Question: If i have an ImageView that fills the screen.
The ImageView background is set to green color.
I place a bitmap in the ImageView, keeping bitmap proportions.
A portrait photo in this layout will show green on both left and right side
(Phone orientation= portrait).
Now, How do i get the left side x/y position of the edge when the green ends and bitmap begins.
The background for this endeavor project is that i want to write text on the image and save the image back to a new image with the text. The problem is..
Since I scale the image inSampleSize = 4; and the ImageView shrinking it even more, saving this new picture will give a small small approx 250x350 image.
What i want is to use the x/y positions and transfer the written text to the original inSampleSize = 4 image or to the sdcard 1500x3000 image
I know and read other questions about this that i have to "Do the math calculations" myself
I just need this small answer.
I forgot i can take a screenshot to clarify.
this is what it look like: (I get a new pen on pressing the button "pen" each pen hold its own unique text and position on the screen

Here is the imageview
'''
import java.util.HashMap;
import java.util.UUID;
import android.app.Activity;
import android.content.Context;
import android.graphics.Bitmap;
import android.graphics.BitmapFactory;
import android.graphics.Canvas;
import android.graphics.Color;
import android.graphics.Paint;
import android.graphics.Point;
import android.graphics.Rect;
import android.graphics.Typeface;
import android.graphics.drawable.BitmapDrawable;
import android.graphics.drawable.Drawable;
import android.os.Environment;
import android.util.AttributeSet;
import android.view.Display;
import android.view.MotionEvent;
import android.widget.EditText;
import android.widget.ImageView;
public class DrawView2 extends ImageView {
private HashMap<String, ColorBall2> HashBall ;
private String balID = ""; // variable to know what ball is being dragged
public final String PTPPSERVICE_DERECTORY = "/PTPPservice/";
private Bitmap bitmap;
private EditText ed;
private Paint paint = new Paint();
private Paint paint2 = new Paint();
private Paint pTouch = new Paint();
private EditText addtext;
private Context ctx;
private String imagePath;
private boolean removeBall = false;
int viewWidth = 0;
int viewHeight = 0;
double bitmapHight =0;
double bitmapWidth =0;
double ratio =0;
double startX = 0;
double endX= 0;
double startY= 0;
double endY = 0;
public DrawView2(Context context, AttributeSet atts,String image1) {
super(context, atts);
this.ctx = context;
this.imagePath = image1;
setFocusable(true);
paint.setStyle(Paint.Style.FILL_AND_STROKE);
paint.setColor(Color.BLACK);
paint.setTypeface(Typeface.DEFAULT_BOLD);
paint2.setStyle(Paint.Style.FILL_AND_STROKE);
paint2.setColor(Color.RED);
addtext = (EditText) ((Activity) ctx).findViewById(R.id.edittextaddtext);
String filePath = Environment.getExternalStorageDirectory().toString() + imagePath;
BitmapFactory.Options options = new BitmapFactory.Options();
options.inSampleSize = 4;
bitmap = BitmapFactory.decodeFile(filePath,options);
// SAVE RATIO
int x = bitmap.getWidth();
int y = bitmap.getHeight();
if(y>x)
ratio = ((double)y)/x;
if(x>y)
ratio = ((double)x)/y;
if(y==x)
ratio = 1;
Drawable bit = new BitmapDrawable(bitmap);
setImageDrawable(bit);
}
public double getRatio() {
return ratio;
}
public HashMap<String, ColorBall2> getHashBall() {
return HashBall;
}
// RETURN THE ON SCREEN RESIZED BITMAP
public double getOnScreenBitmapHight(){
return bitmapHight;
}
public double getOnScreenBitmapWidth(){
return bitmapWidth;
}
// BITMAP SIZE
public int getBitmapHight(){
return bitmap.getHeight();
}
public int getBitmapWidth(){
return bitmap.getWidth();
}
// GET IMAGEVIEW HIGHT WIDTH
public int getViewWidth() {
return viewWidth;
}
public int getViewHeight() {
return viewHeight;
}
// START END X Y
public double getStartX() {
return startX;
}
public double getEndX() {
return endX;
}
public double getStartY() {
return startY;
}
public double getEndY() {
return endY;
}
// SET BALL TEXT
public void addTextToBall(String text) {
if(balID != "")
HashBall.get(balID).setText(text);
}
// PATH
public String getImagePath() {
return imagePath;
}
// THE ORIGINAL INSAMPELSIZE=4 BITMAP
public Bitmap getBitmap() {
return bitmap;
}
// STOP DRAWAING THE BALL
public void removeBall(boolean value) {
removeBall = value;
}
// THE RECT THAT RETURN WRONG VALUE
public Rect getRect(){
Rect r = getDrawable().copyBounds();
int drawLeft = r.left;
int drawTop = r.top;
int drawRight = r.right;
int drawBottom = r.bottom;
return r;
}
@Override
protected void onSizeChanged(int xNew, int yNew, int xOld, int yOld){
super.onSizeChanged(xNew, yNew, xOld, yOld);
viewWidth = xNew;
viewHeight = yNew;
}
public void addBall(){
// HERE I TRY TO CALCULATE THE BOUNDS LEFT,RIGHT,TOP AND BOTTOM EDGE OF THE BITMAP
//NOT GOING THAT GOOD
if(HashBall == null)
HashBall = new HashMap<String,ColorBall2>();
//X
double drawAbleWidth = viewWidth/ratio;
startX = (viewWidth-drawAbleWidth)/2;
double drawAbleHight = viewHeight/ratio;
startY = drawAbleHight/2;
int ballY = (viewHeight/2);
int ballX = (viewWidth/2);
Point point1 = new Point();
point1.x = (int) ballX;
point1.y = (int) ballY;
String uuId = UUID.randomUUID().toString();
HashBall.put(uuId,(new ColorBall2(ctx,R.drawable.pen1, point1,uuId)));
}
@Override
protected void onDraw(Canvas canvas) {
super.onDraw(canvas);
//canvas.drawCircle(10,10,10,null);
if(!removeBall && HashBall != null){
for (String key : HashBall.keySet()) {
//System.out.println("Key: " + key + ", Value: " + map.get(key));
if(addtext!=null)
//canvas.drawCircle(HashBall.get(key).getX(), HashBall.get(key).getY(), 10, paint2);
canvas.drawBitmap(HashBall.get(key).getBitmap(), HashBall.get(key).getX()-10, HashBall.get(key).getY()-80, null);
canvas.drawText (HashBall.get(key).getText() + " X="+HashBall.get(key).getX() + " Y="+HashBall.get(key).getY()
, HashBall.get(key).getX(), HashBall.get(key).getY(), paint);
}
}
}
// events when touching the screen
@Override
public boolean onTouchEvent(MotionEvent event) {
int eventaction = event.getAction();
int X = (int)event.getX();
int Y = (int)event.getY();
switch (eventaction )
{
case MotionEvent.ACTION_DOWN: // touch down so check if the finger is on a ball
balID = "";
for (String key : HashBall.keySet()) {
// check if inside the bounds of the ball (circle)
// get the center for the ball
int centerX = HashBall.get(key).getX() + 15;
int centerY = HashBall.get(key).getY() + 15;
// calculate the radius from the touch to the center of the ball
double radCircle = Math.sqrt( (((centerX-X)*(centerX-X)) + (centerY-Y)*(centerY-Y)));
// if the radius is smaller then 23 (radius of a ball is 22), then it must be on the ball
if (radCircle < 33){
balID = HashBall.get(key).getID();
addtext.setText(HashBall.get(key).getText());
break;
}
}
break;
case MotionEvent.ACTION_MOVE: // touch drag with the ball
// move the balls the same as the finger
if (balID != "") {
HashBall.get(balID).setX(X-25);
HashBall.get(balID).setY(Y-25);
}
break;
case MotionEvent.ACTION_UP:
// touch drop - just do things here after dropping
break;
}
// redraw the canvas
invalidate();
return true;
}
}
'''
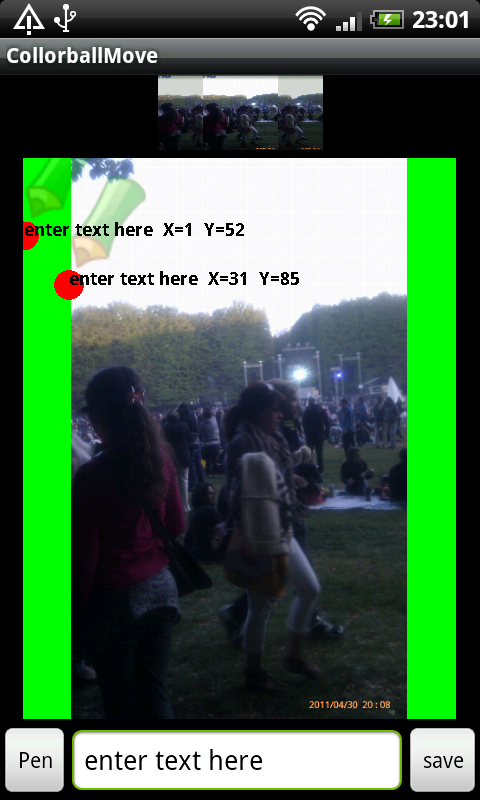
Answer: If you know the ratios you can just derive the width of the margin that will be placed to the side of the image.
'''
// These holds the ratios for the ImageView and the bitmap
double bitmapRatio = ((double)bitmap.getWidth())/bitmap.getHeight()
double imageViewRatio = ((double)imageView.getWidth())/imageView.getHeight()
'''
Now, if the bitmapRatio is larger than the imageViewRatio, you know that this means that the bitmap is wider than the imageview if they have an equal height. In other words, you'll have blanks on the top & bottom.
Conversely, if bitmapRatio is smaller than imageViewRatio then you'll have blanks to the left and right. From this you can get one of the co-ordinates pretty trivially as it'll be 0!
'''
if(bitmapRatio > imageViewRatio)
{
drawLeft = 0;
}
else
{
drawTop = 0;
}
'''
To get the other co-ordinate, think about the second case where you have space left & right. Here the heights of the the bitmap and imageView are equal and thus the ratio between the widths is equal to ratio between the ratios. You can use this to figure out width of the bitmap as you know the width of the imageView. Similarly you can figure out the heights if the width are equal, except that you have to use the inverse of the ratio between the ratios as the width is inversely proportional the the ratio:
'''
if(bitmapRatio > imageViewRatio)
{
drawLeft = 0;
drawHeight = (imageViewRatio/bitmapRatio) * imageView.getHeight();
}
else
{
drawTop = 0;
drawWidth = (bitmapRatio/imageViewRatio) * imageView.getWidth();
}
'''
Once you have the width or height of the bitmap, getting the space to the side is simple, it is just half the difference between the bitmap and imageView width or height:
'''
if(bitmapRatio > imageViewRatio)
{
drawLeft = 0;
drawHeight = (imageViewRatio/bitmapRatio) * imageView.getHeight();
drawTop = (imageView.getHeight() - drawHeight)/2;
}
else
{
drawTop = 0;
drawWidth = (bitmapRatio/imageViewRatio) * imageView.getWidth();
drawLeft = (imageView.getWidth() - drawWidth)/2;
}
'''